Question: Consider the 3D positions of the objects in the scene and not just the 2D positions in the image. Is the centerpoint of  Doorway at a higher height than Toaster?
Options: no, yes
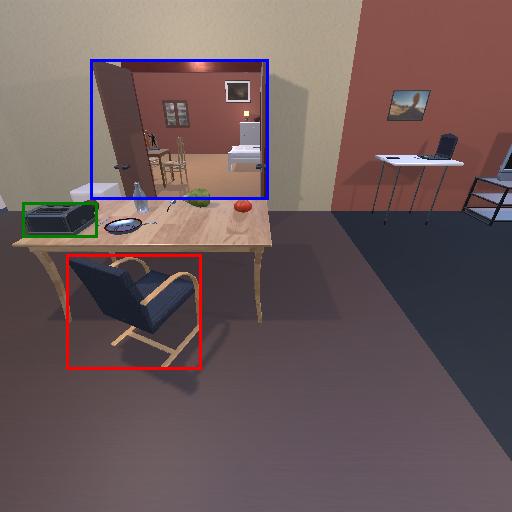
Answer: no